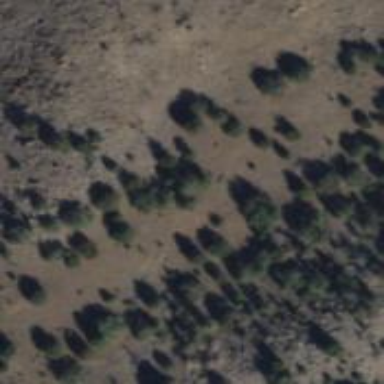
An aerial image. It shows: Patch of scrub vegetation.